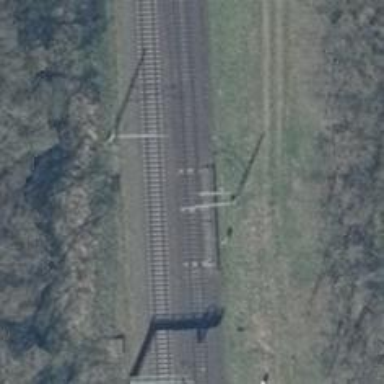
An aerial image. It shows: Railway switch with the turnout side on the left.